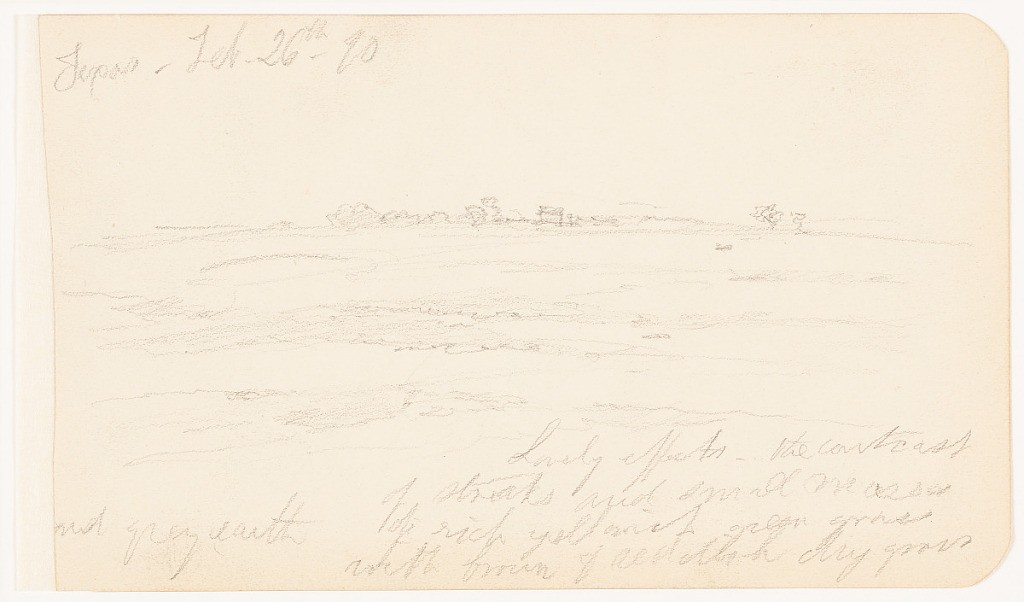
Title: Texas Landscape
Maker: Frederic Edwin Church, American, 1826–1900
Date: February 26, 1890
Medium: Graphite on off-white wove paper
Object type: Drawing
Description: Landscape sketch showing a view of flat terrain in Texas, seen from a railroad car. In the background, a line of trees and a house are visible along the horizon at center. The interceding flat terrain is covered with grass.